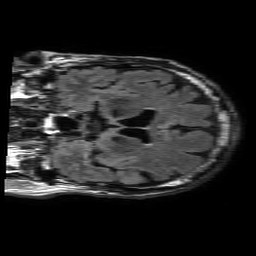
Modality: FLAIR
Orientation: coronal
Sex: male
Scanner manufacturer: philips
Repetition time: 11 s
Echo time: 0.125 s